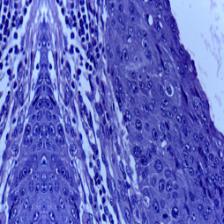
Diagnosis: OSCC